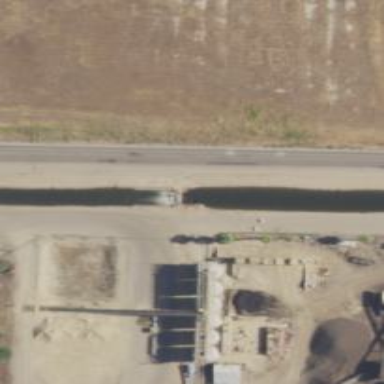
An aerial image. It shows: Canal.